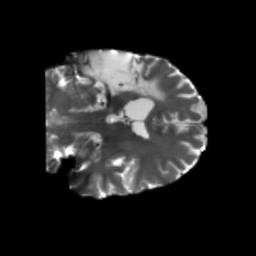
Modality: T2w
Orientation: coronal
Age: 43
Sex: male
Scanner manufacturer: siemens
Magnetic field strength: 3 T
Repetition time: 5.25 s
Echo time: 0.08 s